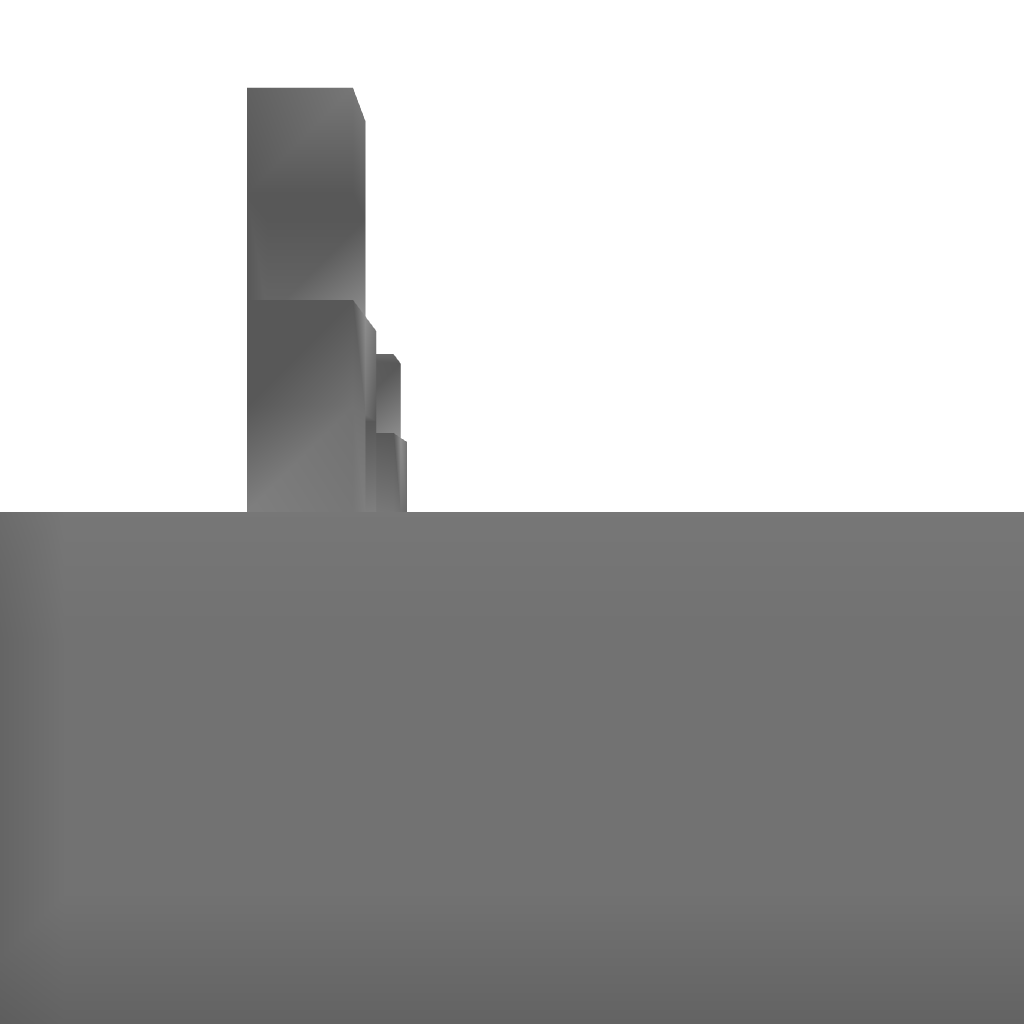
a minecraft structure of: Simple Piston Door bad low quality